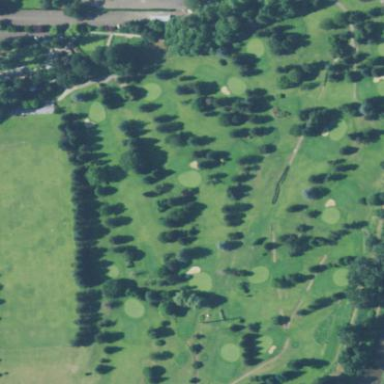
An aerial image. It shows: Golf course.